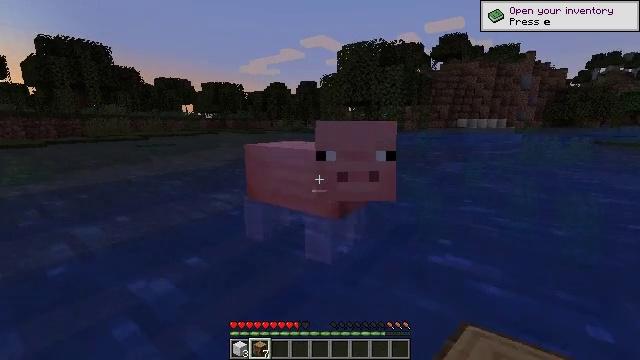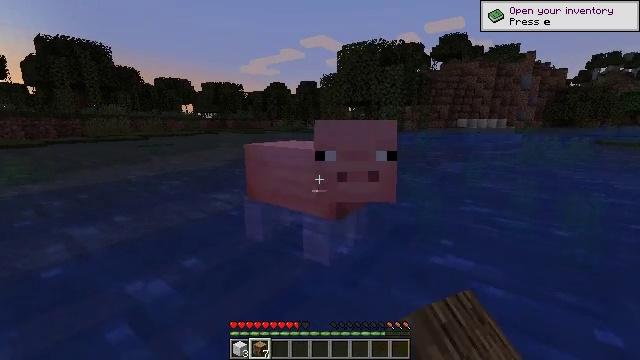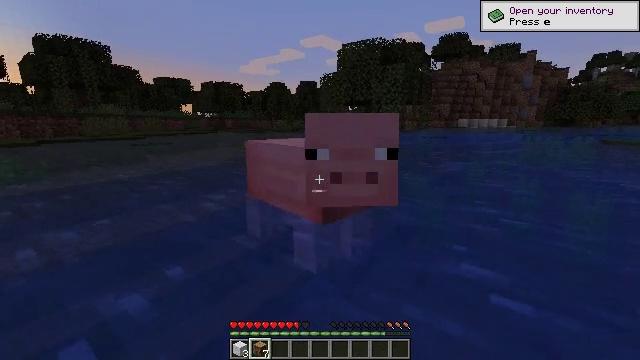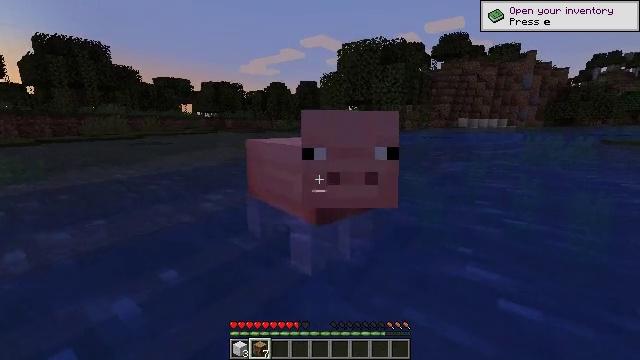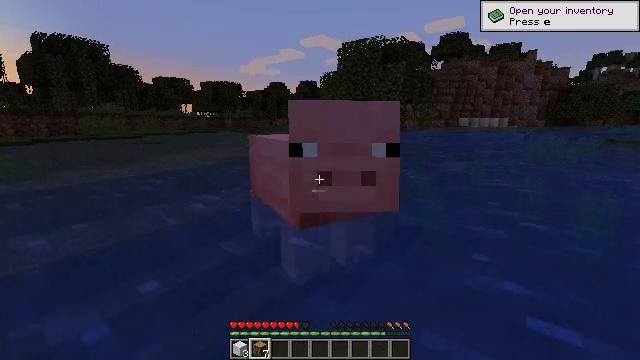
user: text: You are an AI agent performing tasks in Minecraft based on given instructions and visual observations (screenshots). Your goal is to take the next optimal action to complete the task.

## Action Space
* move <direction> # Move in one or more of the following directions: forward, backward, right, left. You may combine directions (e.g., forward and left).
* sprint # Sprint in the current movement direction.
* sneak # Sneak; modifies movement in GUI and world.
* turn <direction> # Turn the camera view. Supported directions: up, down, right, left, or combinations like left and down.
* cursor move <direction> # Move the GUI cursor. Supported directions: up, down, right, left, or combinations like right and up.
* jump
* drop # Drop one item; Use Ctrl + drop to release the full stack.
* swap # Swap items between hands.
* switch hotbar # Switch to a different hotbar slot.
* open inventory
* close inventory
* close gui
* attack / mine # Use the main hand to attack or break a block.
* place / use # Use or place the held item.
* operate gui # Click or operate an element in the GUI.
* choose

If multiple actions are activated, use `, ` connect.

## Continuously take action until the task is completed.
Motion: motion action
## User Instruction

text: Kill mobs.
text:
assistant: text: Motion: move forward, attack / mine
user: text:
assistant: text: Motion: move forward, attack / mine
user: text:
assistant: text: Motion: move forward
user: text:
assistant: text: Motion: move forward, attack / mine
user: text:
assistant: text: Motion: attack / mine